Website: home-depot
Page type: orders-overview
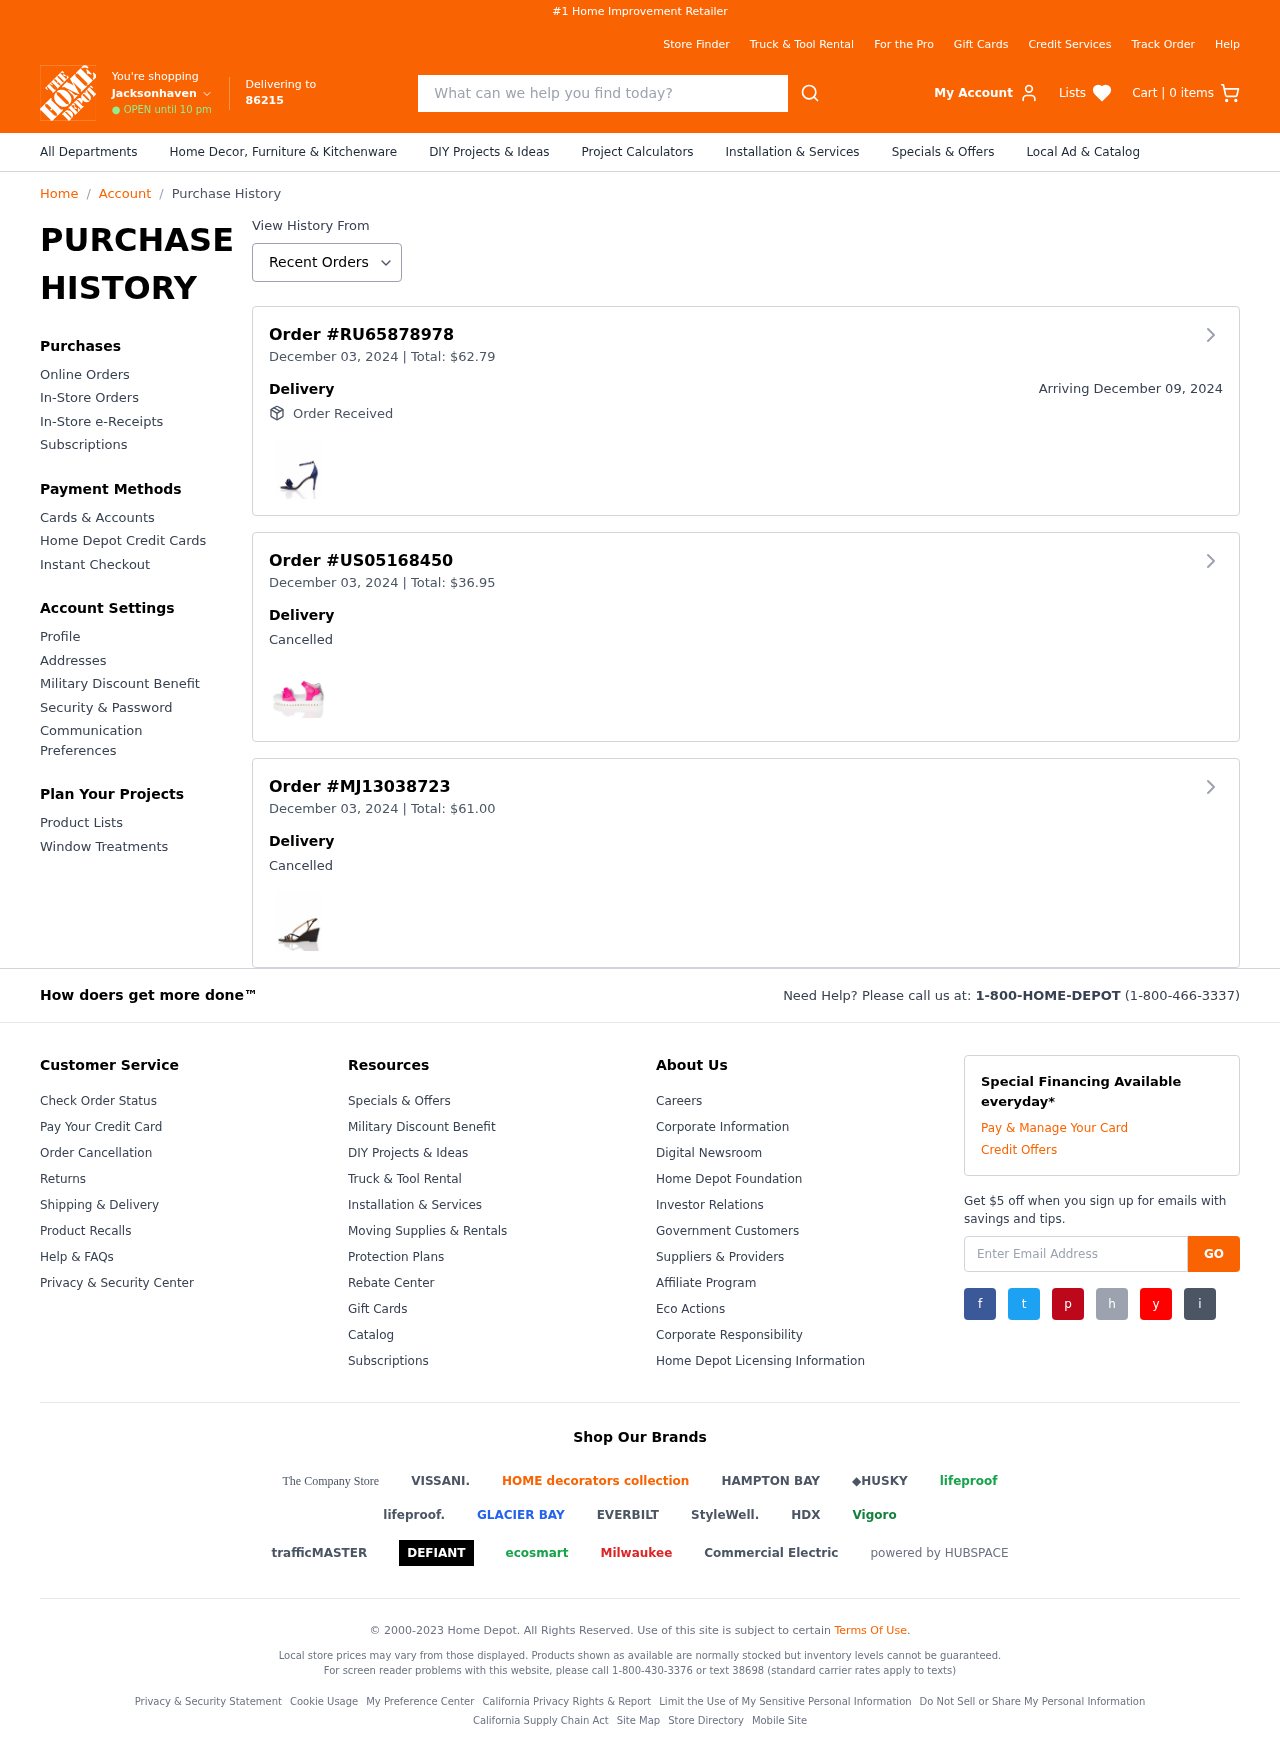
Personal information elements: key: PII_CITY
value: Jacksonhaven
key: PII_POSTCODE
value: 86215
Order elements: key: ORDER_NUM_ITEMS
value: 0
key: ORDER_ID
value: RU65878978
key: ORDER_DATE
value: December 03, 2024
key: ORDER1_TOTAL
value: $62.79
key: ORDER_DELIVERY_DATE
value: December 09, 2024
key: ORDER2_ID
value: US05168450
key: ORDER2_DATE
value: December 03, 2024
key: ORDER2_TOTAL
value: $36.95
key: ORDER3_ID
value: MJ13038723
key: ORDER3_DATE
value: December 03, 2024
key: ORDER3_TOTAL
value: $61.00
Search elements: key: HEADER_SEARCH
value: What can we help you find today?